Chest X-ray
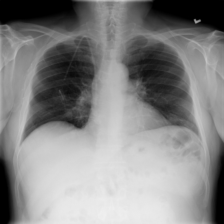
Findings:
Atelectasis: positive
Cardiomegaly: negative
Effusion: negative
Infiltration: negative
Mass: negative
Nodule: positive
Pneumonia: negative
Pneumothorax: negative
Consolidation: negative
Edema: negative
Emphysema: negative
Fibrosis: negative
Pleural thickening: negative
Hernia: negative